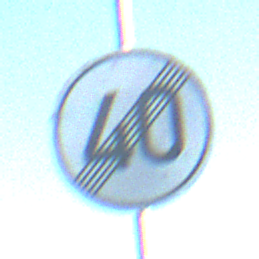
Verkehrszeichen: EndeGeschwindigkeit40
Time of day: SunriseSunset
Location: Outdoor (RoadRail)
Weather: Clear
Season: NotSpecified
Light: Natural